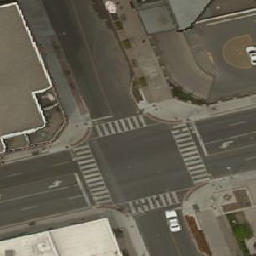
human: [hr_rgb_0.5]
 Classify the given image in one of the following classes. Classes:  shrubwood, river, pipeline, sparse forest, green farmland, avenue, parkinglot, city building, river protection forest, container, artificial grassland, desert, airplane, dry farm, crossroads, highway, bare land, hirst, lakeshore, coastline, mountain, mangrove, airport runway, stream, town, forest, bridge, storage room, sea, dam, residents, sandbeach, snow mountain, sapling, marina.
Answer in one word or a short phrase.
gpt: crossroads